Aerial crown-view tile of a tropical tree (Barro Colorado Island, Panama), acquired 20250414:
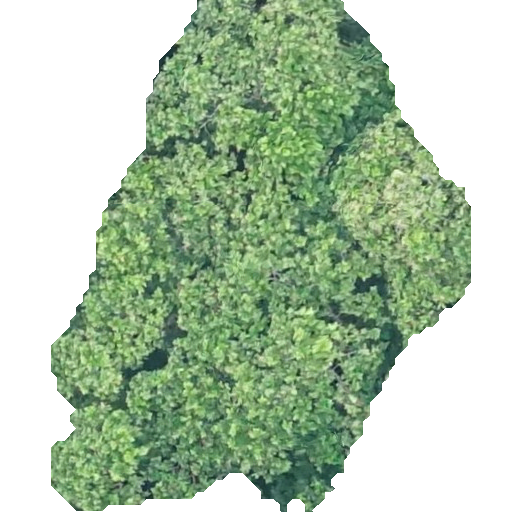
Species: Anacardium excelsum
GBIF accepted scientific name: Anacardium excelsum
Crown area: 226.048 m²